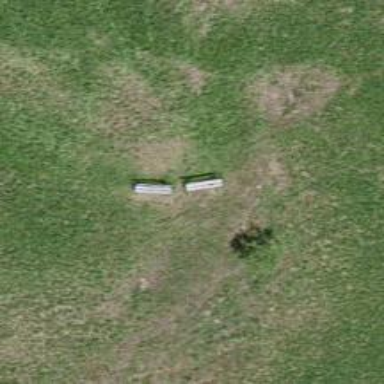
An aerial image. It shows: Brown bench.